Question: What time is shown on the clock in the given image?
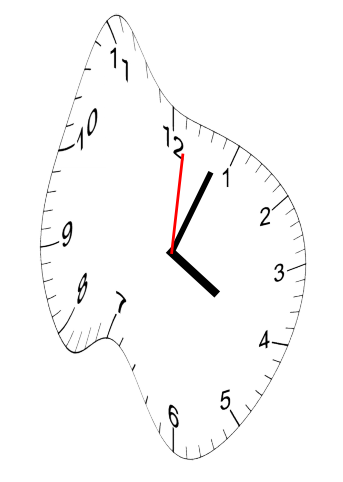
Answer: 04:04:01